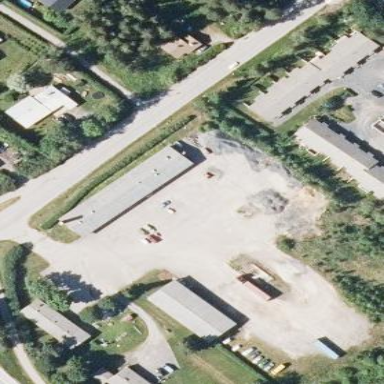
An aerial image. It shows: Public building.